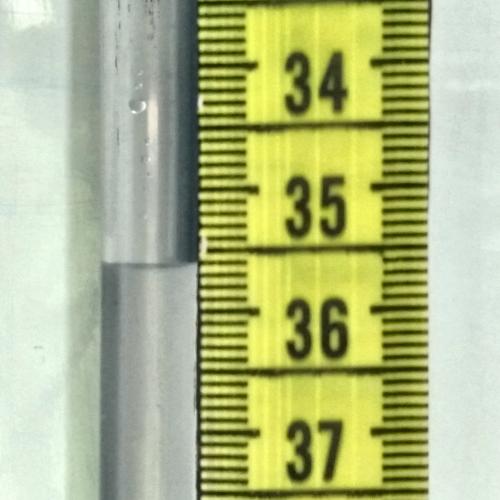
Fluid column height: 35.6 cm